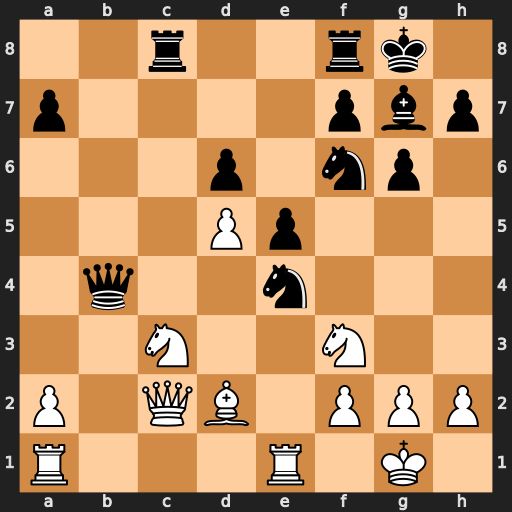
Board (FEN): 2r2rk1/p4pbp/3p1np1/3Pp3/1q2n3/2N2N2/P1QB1PPP/R3R1K1
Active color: w
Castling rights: -
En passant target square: -
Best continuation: Nxe4 Qxe4 Qxe4 Nxe4 Rxe4